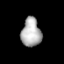
Tissue: prostate
Cell type: T cells
Senescence score: 0.7453
Nuclear area (px): 555
Mean DAPI intensity: 175.168